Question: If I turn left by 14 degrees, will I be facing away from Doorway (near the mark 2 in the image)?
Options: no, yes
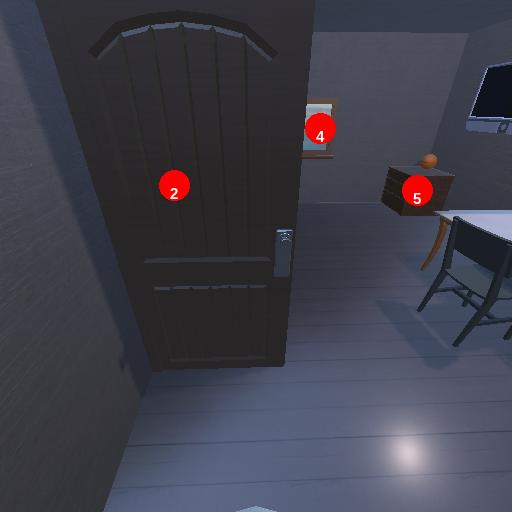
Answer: no